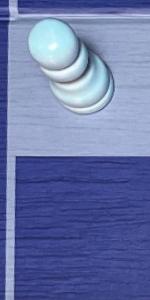
Label: Empty